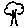
Label: tree